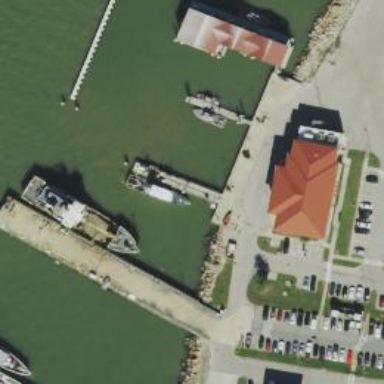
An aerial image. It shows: Naval base used for military purposes.